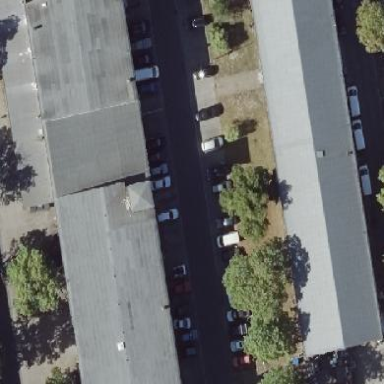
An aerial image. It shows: Commercial building.